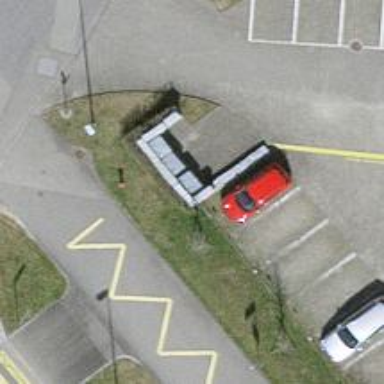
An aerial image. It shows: Platform for public transport is situated by the road.